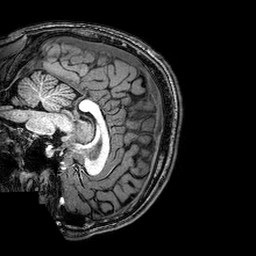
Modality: T1w
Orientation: sagittal
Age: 20
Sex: male